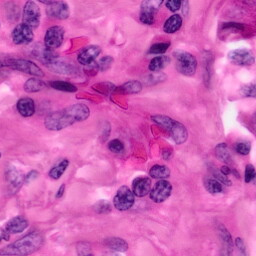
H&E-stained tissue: Pancreatic